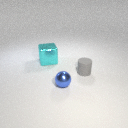
small gray rubber cylinder to the right of large cyan metal cube